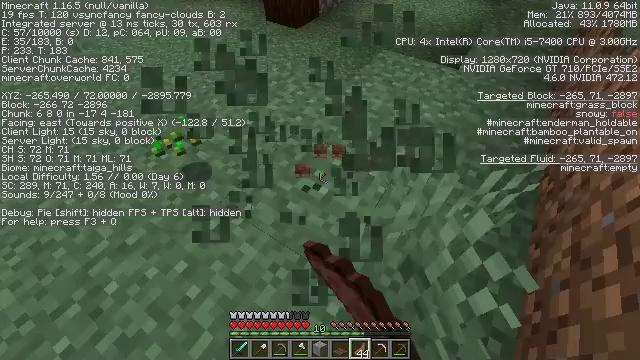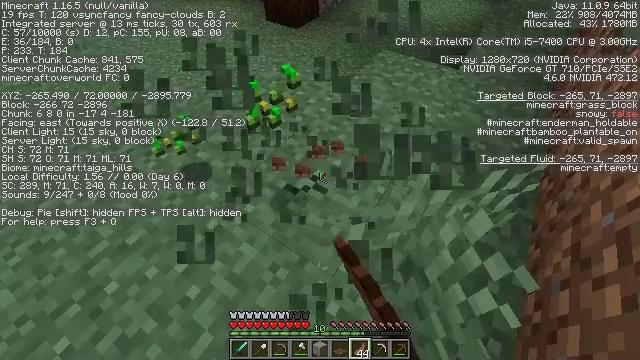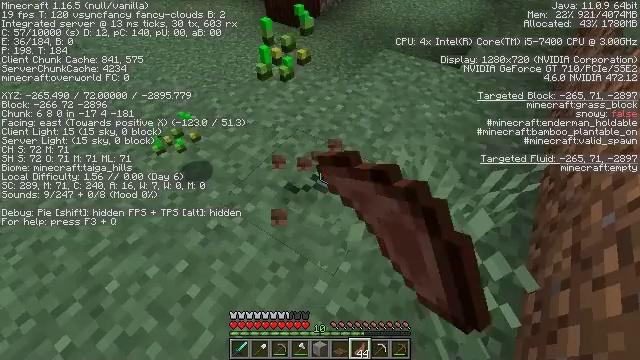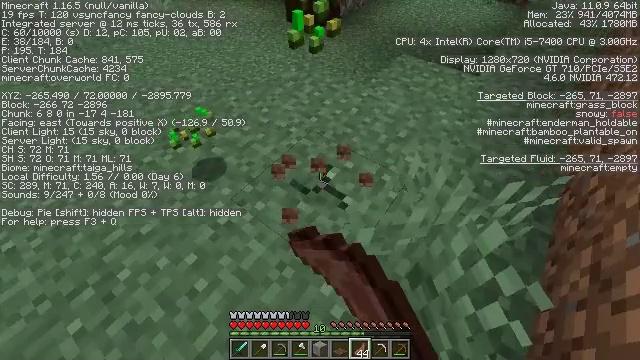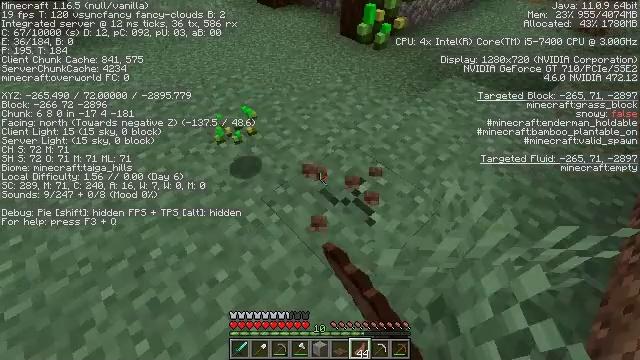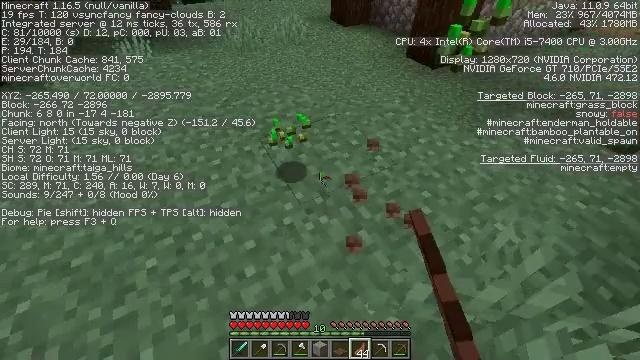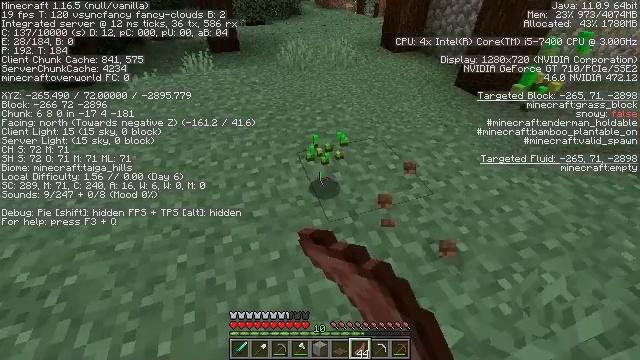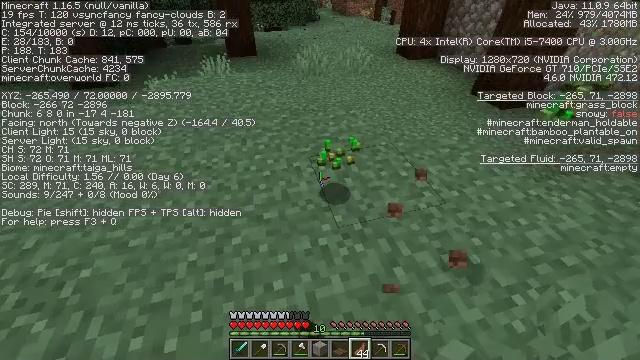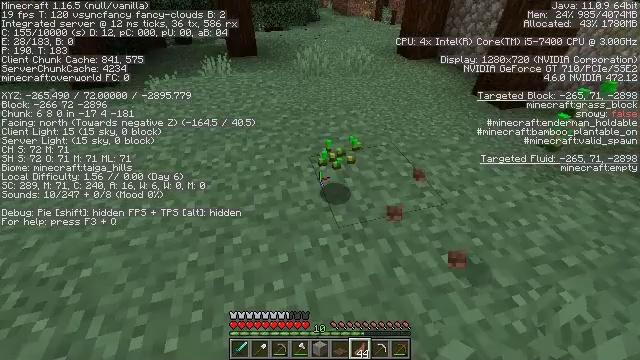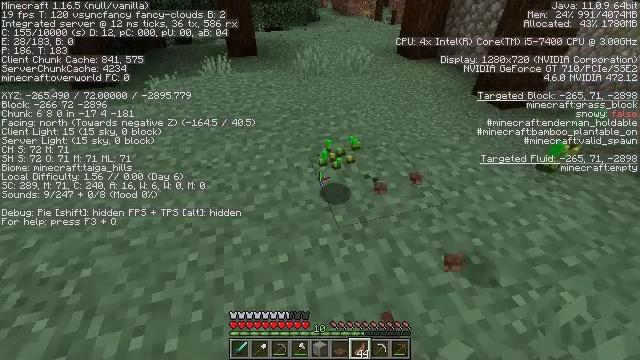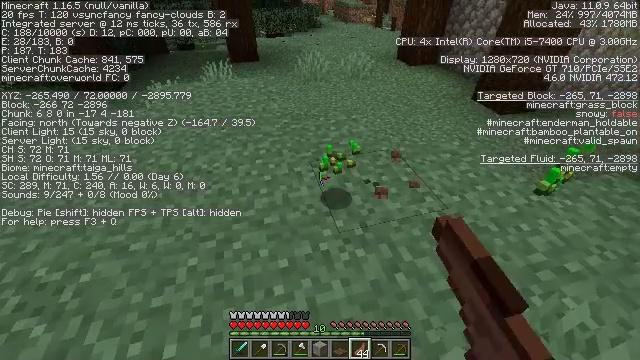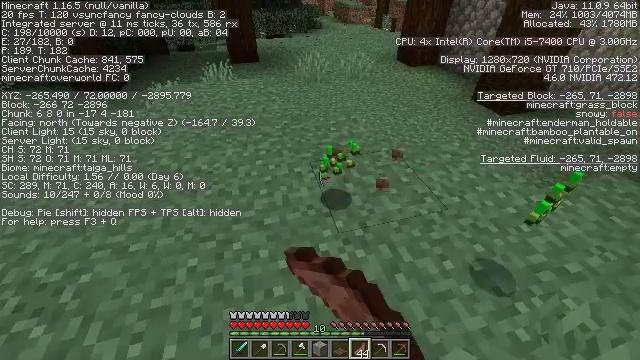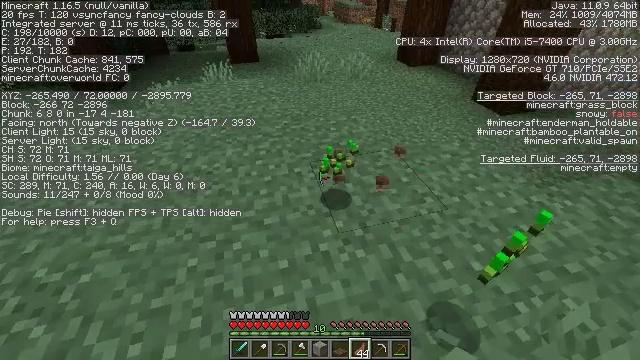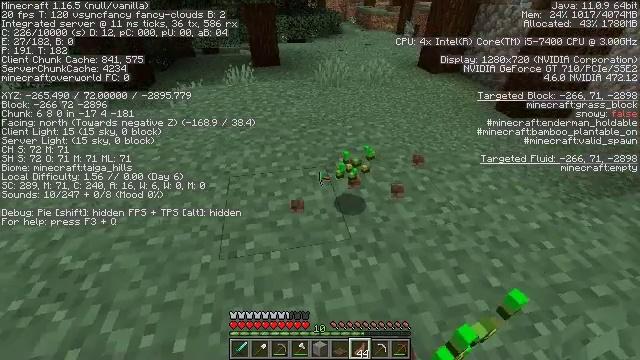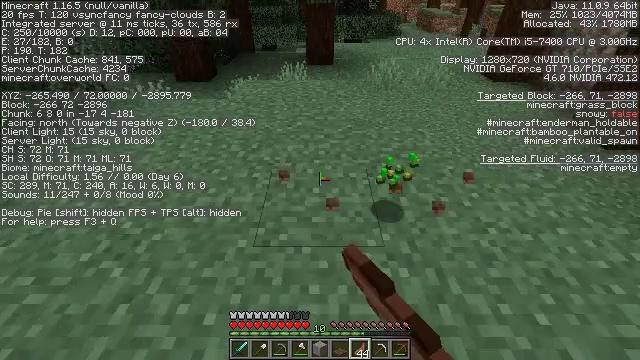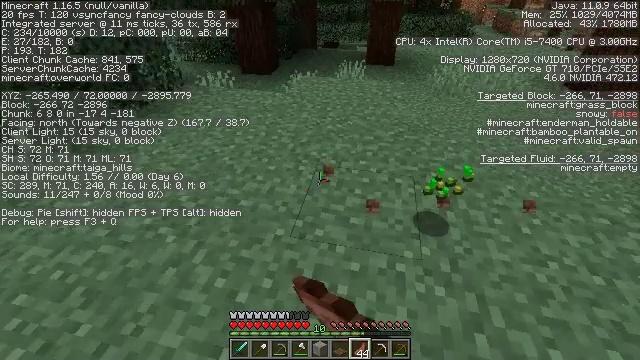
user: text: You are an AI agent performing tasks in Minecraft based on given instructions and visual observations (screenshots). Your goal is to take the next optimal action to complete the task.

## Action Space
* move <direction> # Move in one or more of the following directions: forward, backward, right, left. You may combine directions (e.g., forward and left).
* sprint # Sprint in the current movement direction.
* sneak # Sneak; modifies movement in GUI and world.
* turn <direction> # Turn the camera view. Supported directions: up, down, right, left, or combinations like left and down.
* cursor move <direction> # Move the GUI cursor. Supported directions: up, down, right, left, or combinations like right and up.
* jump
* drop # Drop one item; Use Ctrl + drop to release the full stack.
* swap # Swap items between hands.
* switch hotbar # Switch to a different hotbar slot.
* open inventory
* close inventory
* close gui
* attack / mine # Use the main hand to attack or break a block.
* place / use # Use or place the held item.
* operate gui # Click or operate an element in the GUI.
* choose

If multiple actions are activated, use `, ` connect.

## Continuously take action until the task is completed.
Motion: motion action
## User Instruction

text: Mine fern in the forest.
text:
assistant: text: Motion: attack / mine
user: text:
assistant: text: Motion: attack / mine
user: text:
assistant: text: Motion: turn left, attack / mine
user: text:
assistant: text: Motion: turn left and up, attack / mine
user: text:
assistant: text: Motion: turn left and up, attack / mine
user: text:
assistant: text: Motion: turn left and up
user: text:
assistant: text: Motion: turn left and up
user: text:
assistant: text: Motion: attack / mine
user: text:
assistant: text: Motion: attack / mine
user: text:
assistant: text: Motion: turn up, attack / mine
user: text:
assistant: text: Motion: no_op
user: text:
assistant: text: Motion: attack / mine
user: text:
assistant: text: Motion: turn left, attack / mine
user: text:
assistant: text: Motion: turn left, attack / mine
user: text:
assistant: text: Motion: turn left
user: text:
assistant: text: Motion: turn left and down
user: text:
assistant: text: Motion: turn left and down
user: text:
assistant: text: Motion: no_op
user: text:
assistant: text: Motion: no_op
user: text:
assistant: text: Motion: no_op
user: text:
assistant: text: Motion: turn right and down
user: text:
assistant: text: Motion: turn right and down
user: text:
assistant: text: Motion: turn right and down
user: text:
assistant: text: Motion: turn down
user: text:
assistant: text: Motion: no_op
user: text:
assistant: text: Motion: turn down
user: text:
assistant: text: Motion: no_op
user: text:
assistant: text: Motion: no_op
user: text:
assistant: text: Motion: no_op
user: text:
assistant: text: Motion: turn right